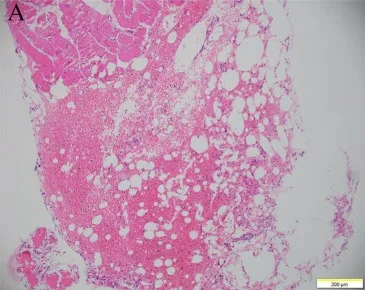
Bone marrow smear. Bone marrow smear showed increased red blood cells, scattered eosinophils infiltration (arrow), and MF grade 2 of reticulum fiber staining. H&E staining, 100x.
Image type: pathology (h&e)